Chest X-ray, PA view. Patient: 63 years old, sex M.
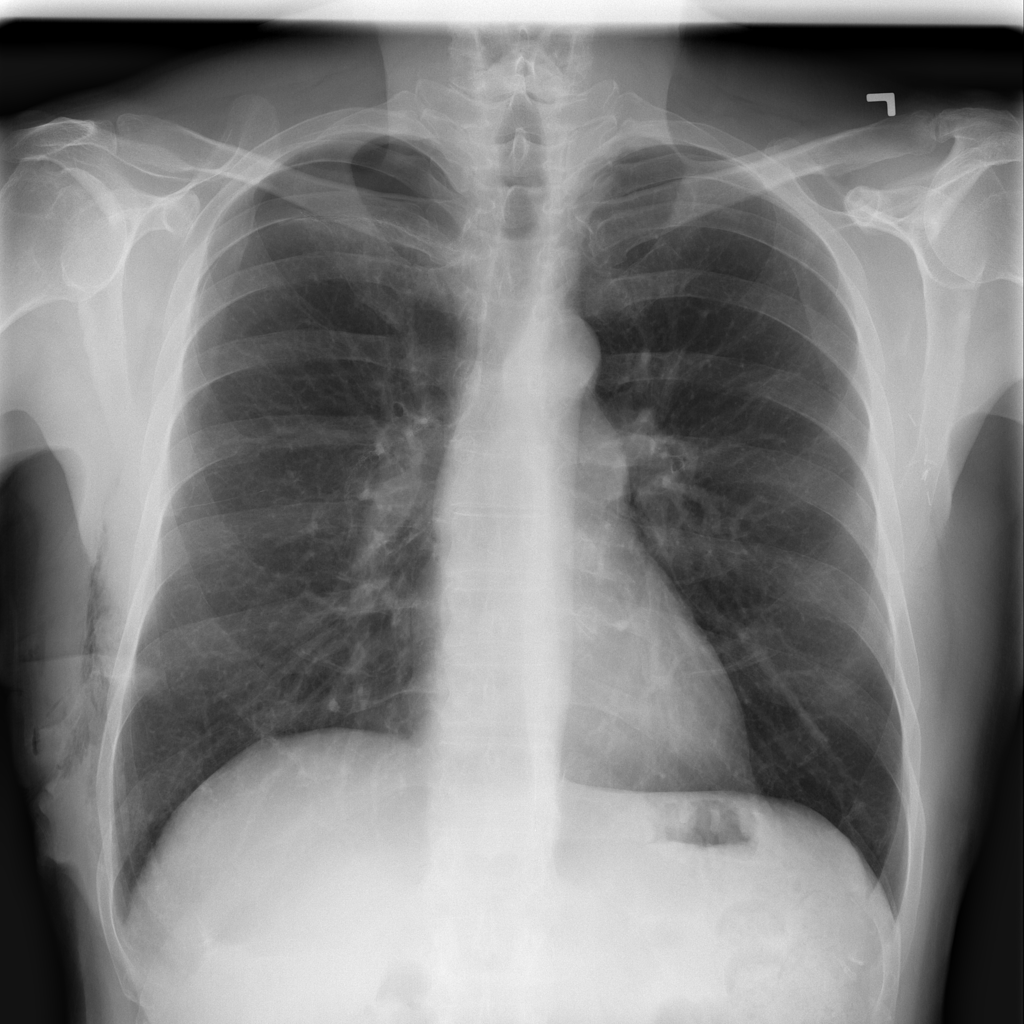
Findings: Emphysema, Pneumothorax